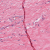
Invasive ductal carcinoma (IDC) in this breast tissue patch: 0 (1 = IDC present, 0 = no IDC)